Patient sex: F
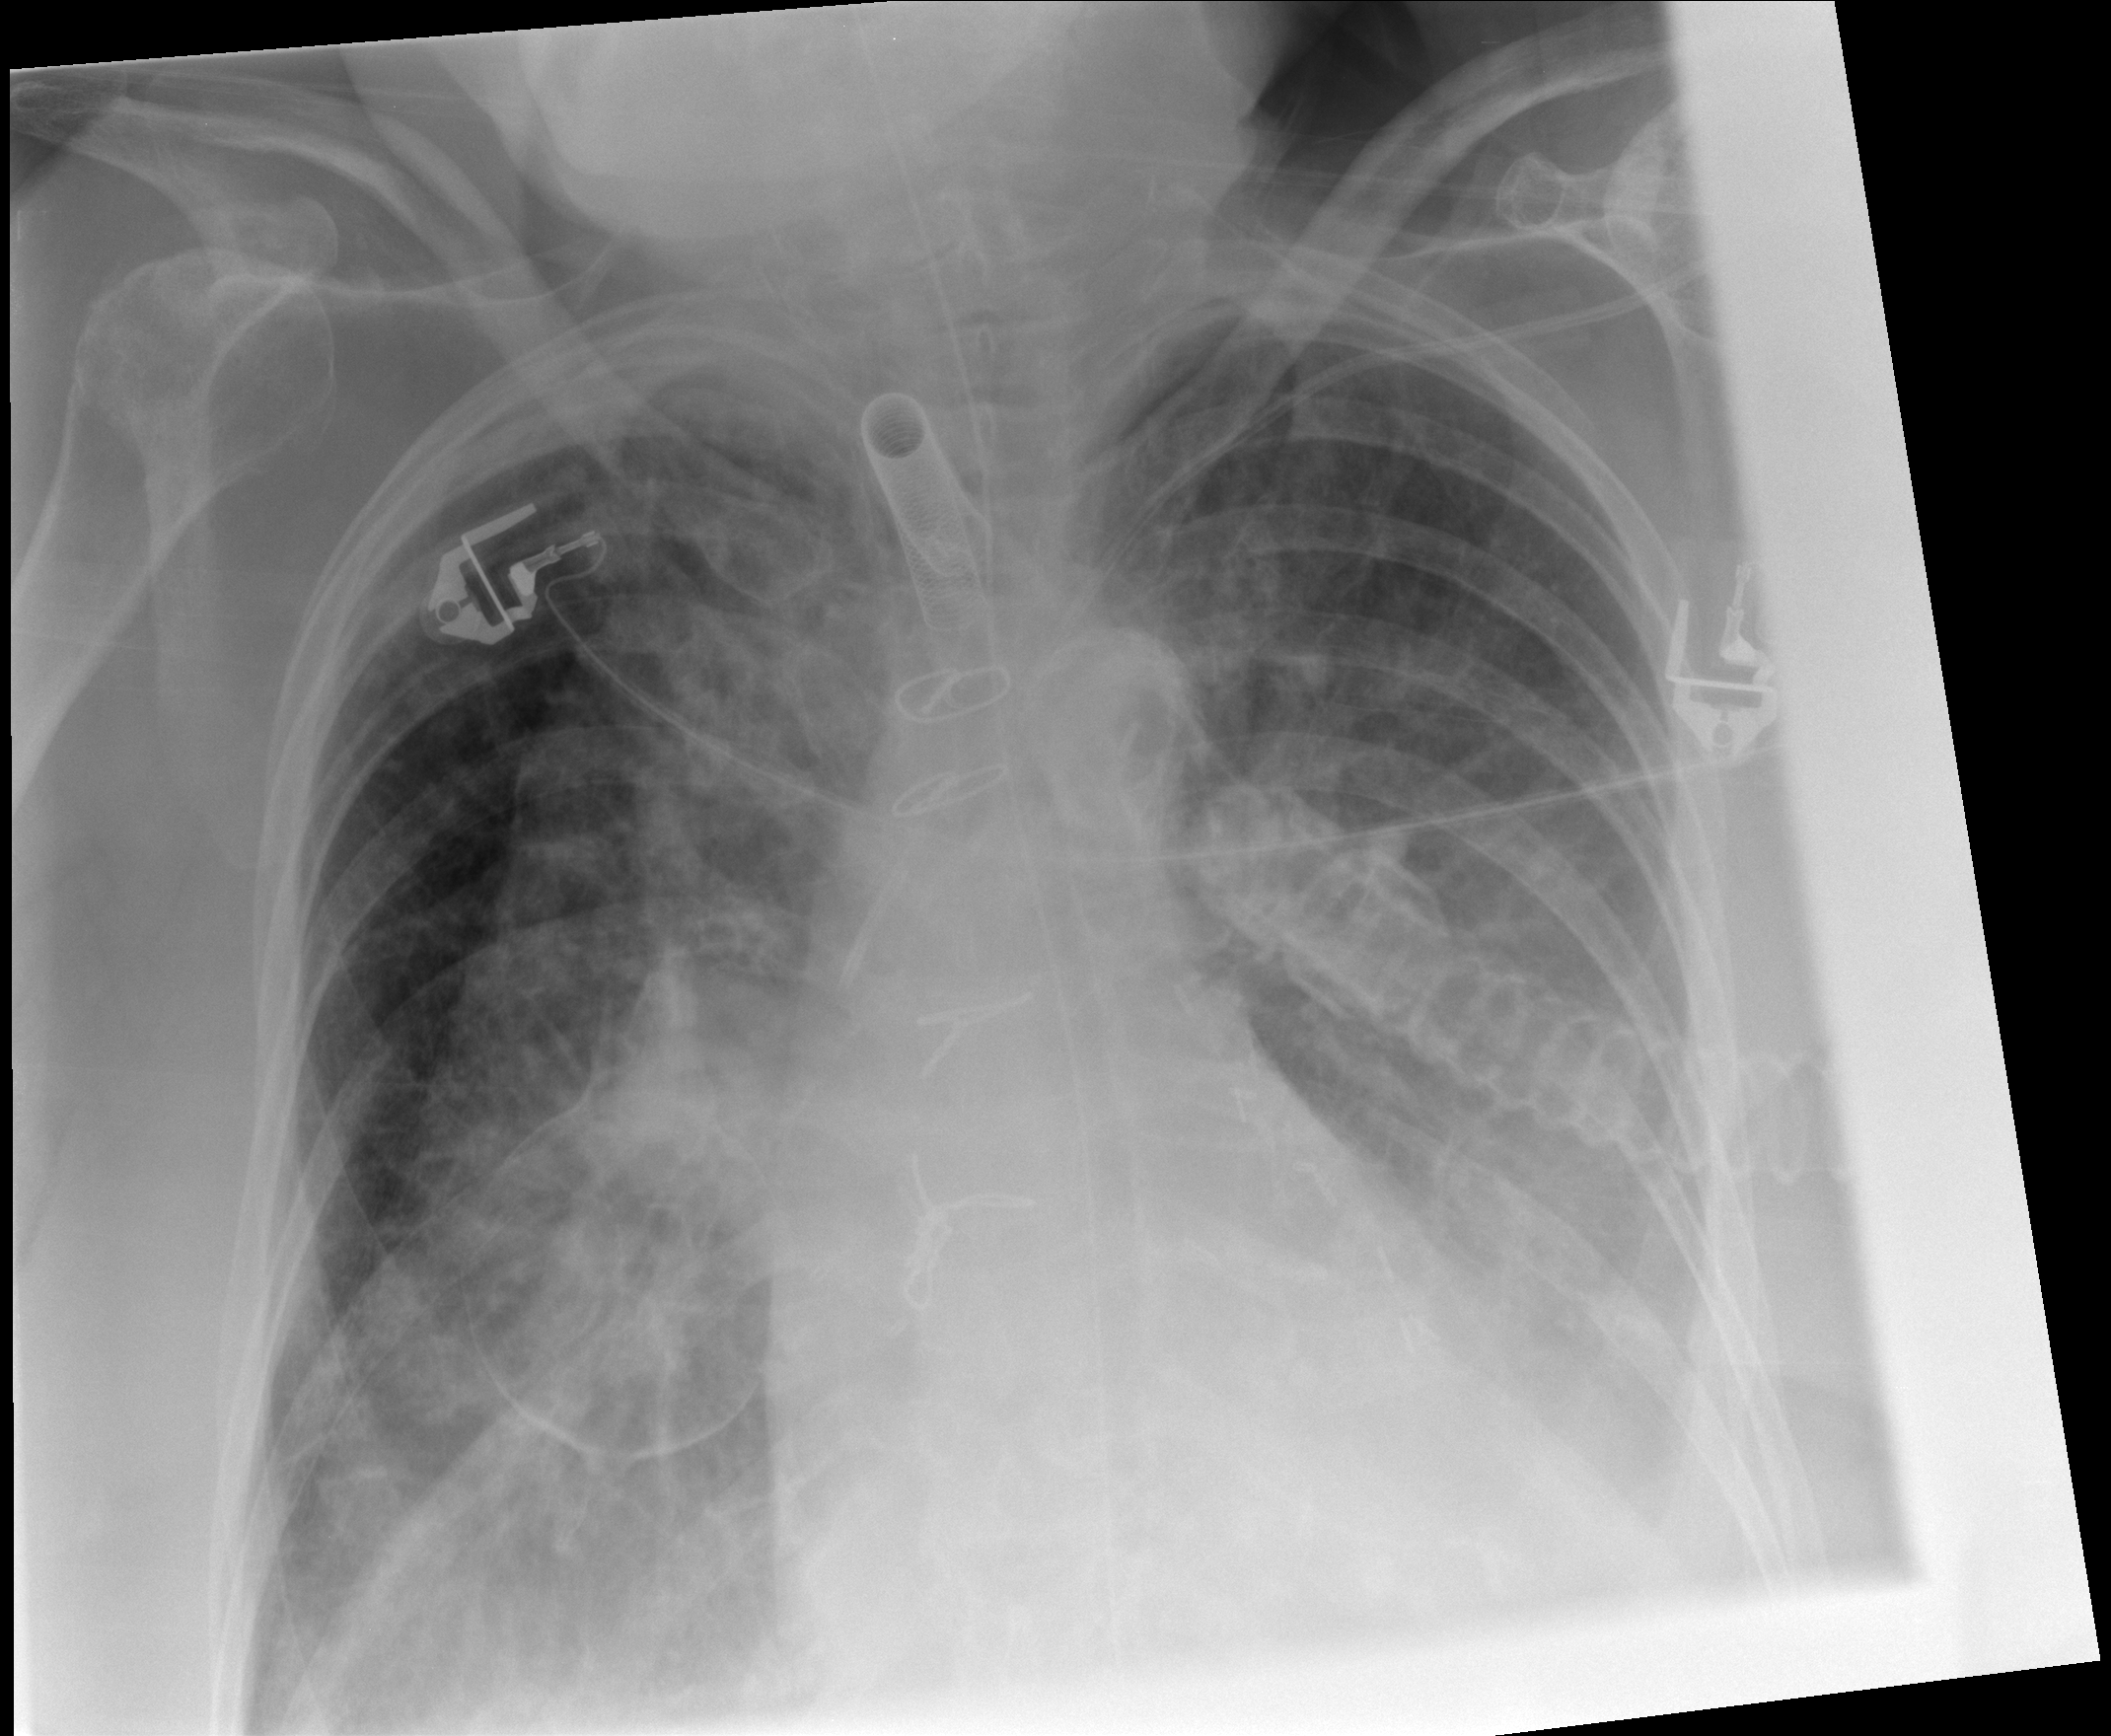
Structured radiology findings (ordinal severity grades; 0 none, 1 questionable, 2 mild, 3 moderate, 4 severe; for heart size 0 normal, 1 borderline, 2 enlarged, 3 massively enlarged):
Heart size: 0
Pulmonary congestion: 2
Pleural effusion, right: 2
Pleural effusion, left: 3
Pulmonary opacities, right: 2
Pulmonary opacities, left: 0
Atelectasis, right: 2
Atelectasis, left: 2